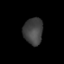
Tissue: lung
Cell type: Endothelial cells
Senescence score: 0.1562
Nuclear area (px): 503
Mean DAPI intensity: 65.781